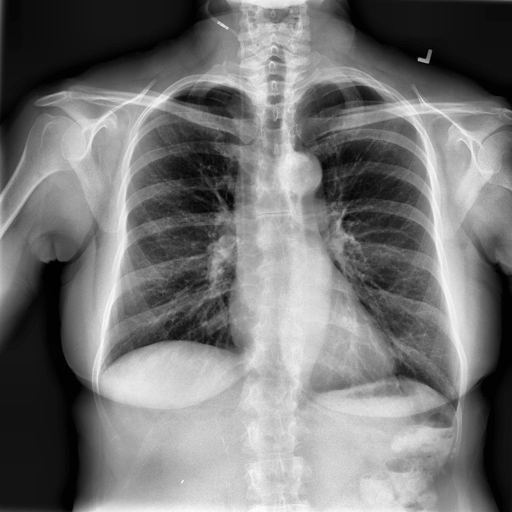
Finding: NORMAL